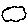
Label: cloud